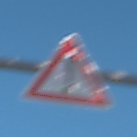
Verkehrszeichen: Gefahrenstelle
Umgebung: Outdoor, Urban
Tageszeit: MorningAfternoon
Wetter: Clear
Licht: Natural
Jahreszeit: NotSpecified
Kontrast: HighContrast